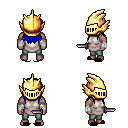
a pixel art fantasy rpg character, male body template, human, dark skin, white tunic, teal pants, blue unkempt hairstyle, gold helm, white cloth bandages, black slippers, dagger, four views (front, back, left, right), 2x2 character sprite sheet, small pixel art, hard edges, no anti-aliasing